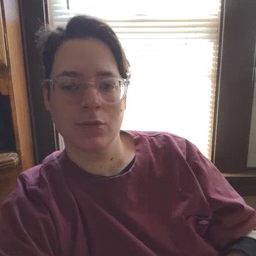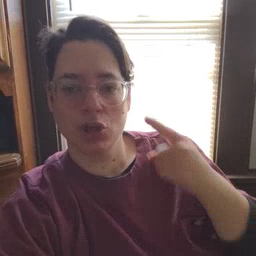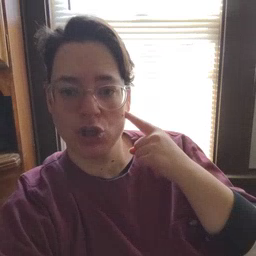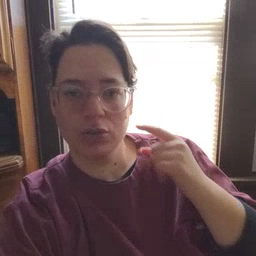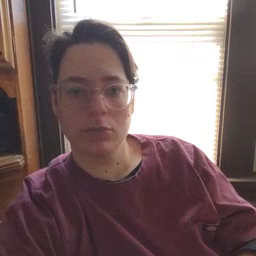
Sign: hear